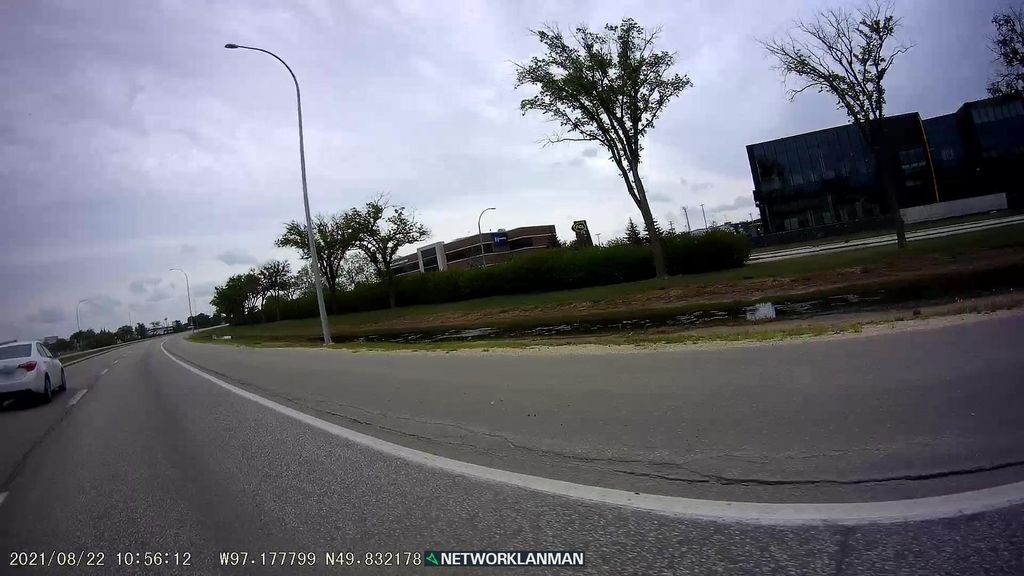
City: winnipeg